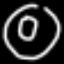
Label: donut